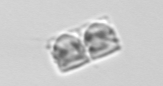
Label: Bacillariophyceae_morphotype1